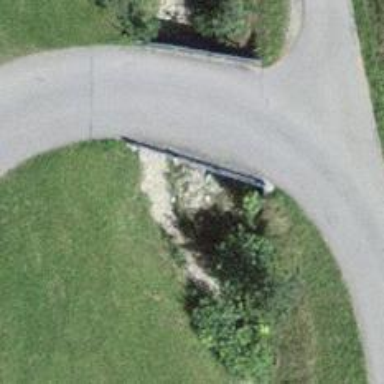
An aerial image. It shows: Culvert tunnel.